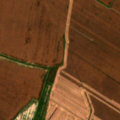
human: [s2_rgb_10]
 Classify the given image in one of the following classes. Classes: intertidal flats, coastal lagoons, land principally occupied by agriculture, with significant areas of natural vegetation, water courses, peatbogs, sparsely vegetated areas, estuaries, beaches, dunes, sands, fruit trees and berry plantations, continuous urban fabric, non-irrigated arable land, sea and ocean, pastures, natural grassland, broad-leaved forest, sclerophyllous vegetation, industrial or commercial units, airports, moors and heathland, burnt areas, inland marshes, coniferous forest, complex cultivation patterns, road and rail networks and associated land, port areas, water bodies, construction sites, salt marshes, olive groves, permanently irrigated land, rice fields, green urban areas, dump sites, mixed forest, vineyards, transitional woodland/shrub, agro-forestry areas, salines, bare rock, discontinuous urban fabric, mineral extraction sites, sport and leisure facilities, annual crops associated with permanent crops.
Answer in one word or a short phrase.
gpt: non-irrigated arable land